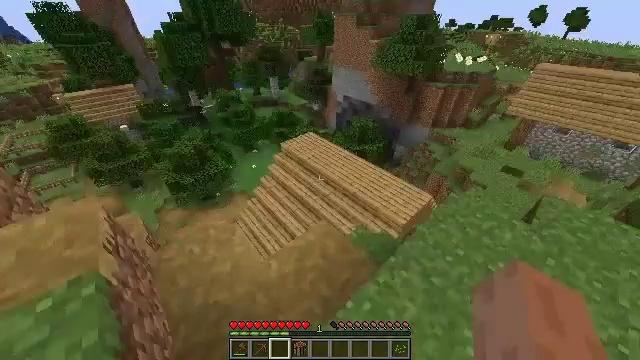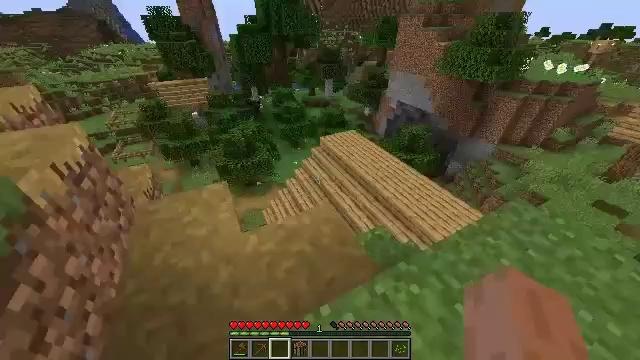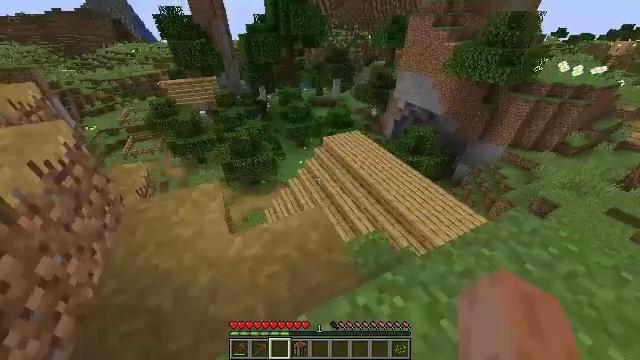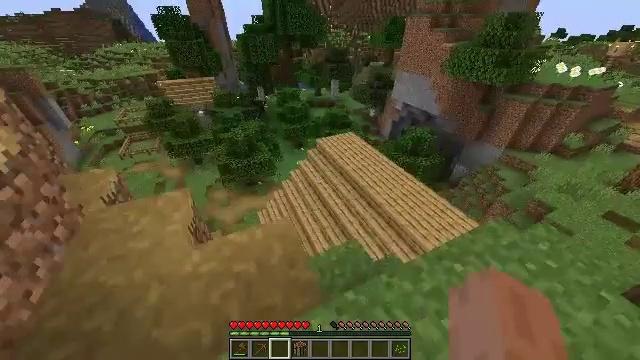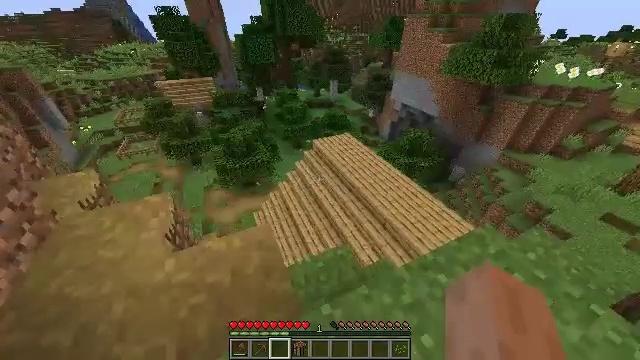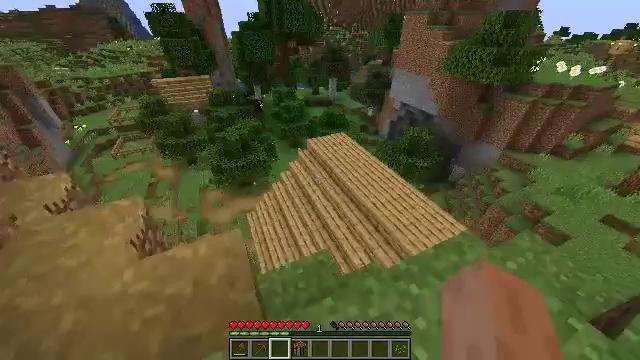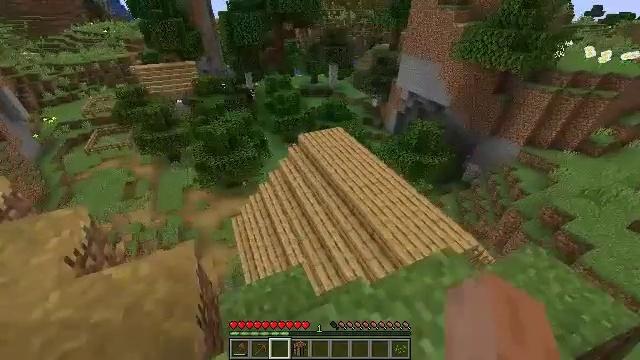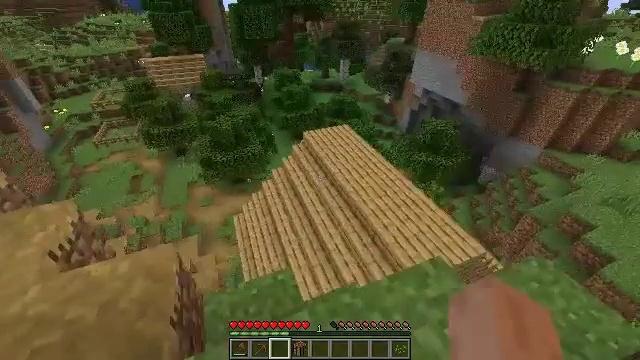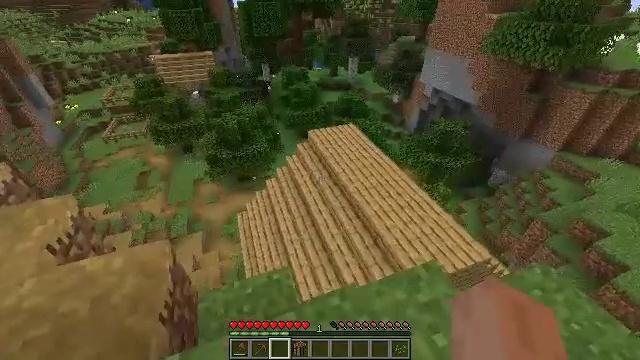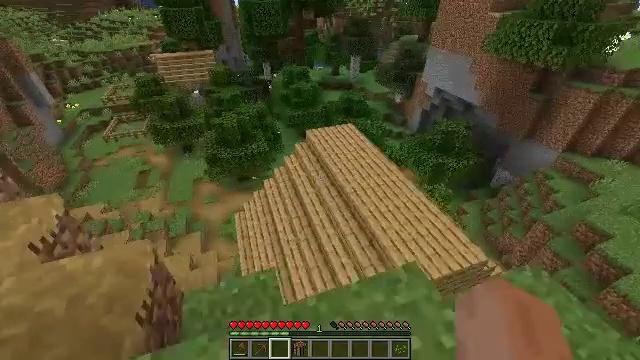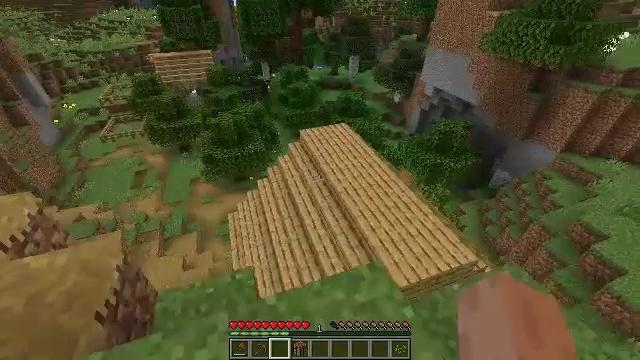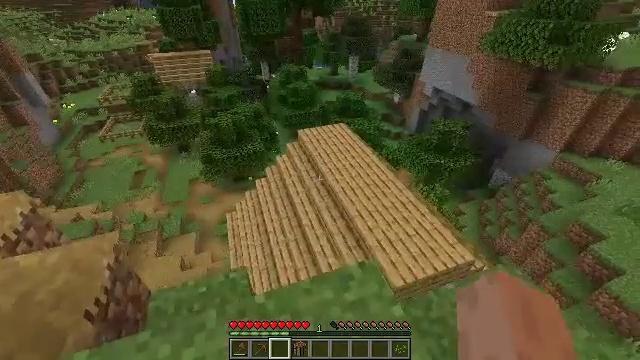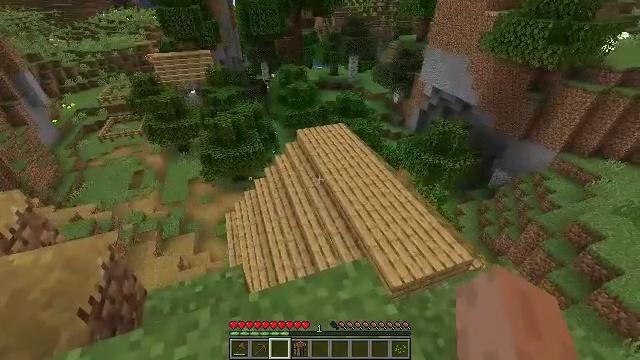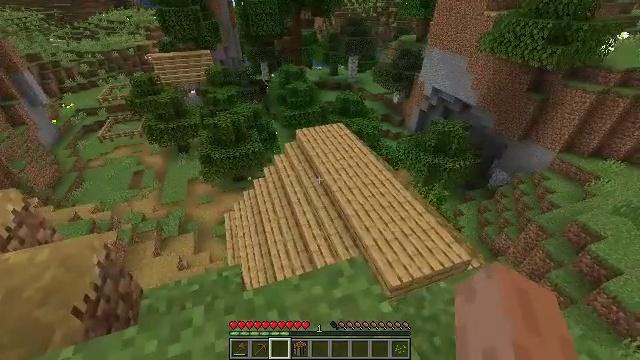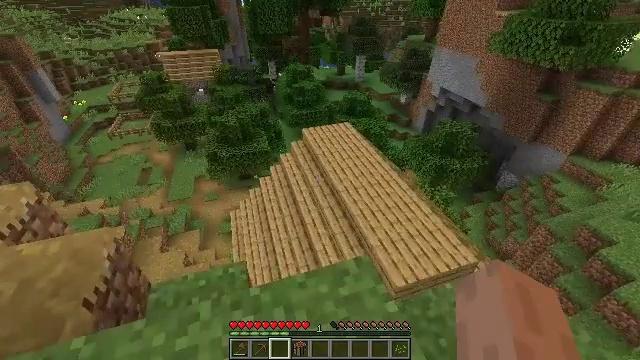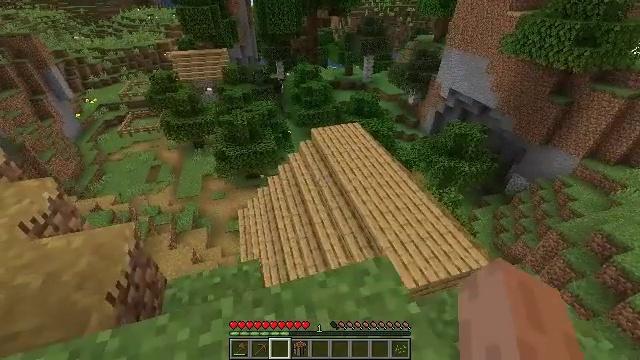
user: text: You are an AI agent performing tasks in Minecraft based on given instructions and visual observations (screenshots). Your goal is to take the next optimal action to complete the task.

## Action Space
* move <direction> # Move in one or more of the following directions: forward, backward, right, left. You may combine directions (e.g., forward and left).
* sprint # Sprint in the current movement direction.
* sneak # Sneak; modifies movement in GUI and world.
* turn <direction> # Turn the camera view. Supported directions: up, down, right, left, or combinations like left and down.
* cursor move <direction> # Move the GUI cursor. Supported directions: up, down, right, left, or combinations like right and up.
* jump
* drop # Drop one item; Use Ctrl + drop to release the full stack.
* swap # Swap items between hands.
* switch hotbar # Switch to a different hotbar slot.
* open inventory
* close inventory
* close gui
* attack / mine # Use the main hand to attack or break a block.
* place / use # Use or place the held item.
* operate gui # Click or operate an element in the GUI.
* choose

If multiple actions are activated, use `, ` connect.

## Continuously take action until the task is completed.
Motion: motion action
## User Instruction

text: Remove a mutton from the inventory.
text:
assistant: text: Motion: move forward and move right, turn left and up
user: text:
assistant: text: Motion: move forward and move right, turn left
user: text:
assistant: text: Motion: move forward and move right
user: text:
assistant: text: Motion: move right
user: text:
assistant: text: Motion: move right
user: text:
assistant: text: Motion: move right
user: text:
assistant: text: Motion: move right, turn left
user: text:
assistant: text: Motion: move right, turn left
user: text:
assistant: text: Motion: move right
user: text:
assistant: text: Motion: no_op
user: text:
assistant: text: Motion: no_op
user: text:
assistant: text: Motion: no_op
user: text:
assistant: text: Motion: no_op
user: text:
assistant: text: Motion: move left, turn left
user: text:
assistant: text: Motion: move left, turn left
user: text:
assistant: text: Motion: move left
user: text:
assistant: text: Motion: move left
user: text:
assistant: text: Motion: move left
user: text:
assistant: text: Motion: move left
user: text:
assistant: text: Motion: move left
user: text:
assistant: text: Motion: move left
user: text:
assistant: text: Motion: move left
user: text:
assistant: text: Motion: no_op
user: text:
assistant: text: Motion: move forward
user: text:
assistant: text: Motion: move forward
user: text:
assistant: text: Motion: move forward
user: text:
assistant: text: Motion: move forward
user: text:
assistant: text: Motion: no_op
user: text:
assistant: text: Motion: no_op
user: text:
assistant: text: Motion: no_op